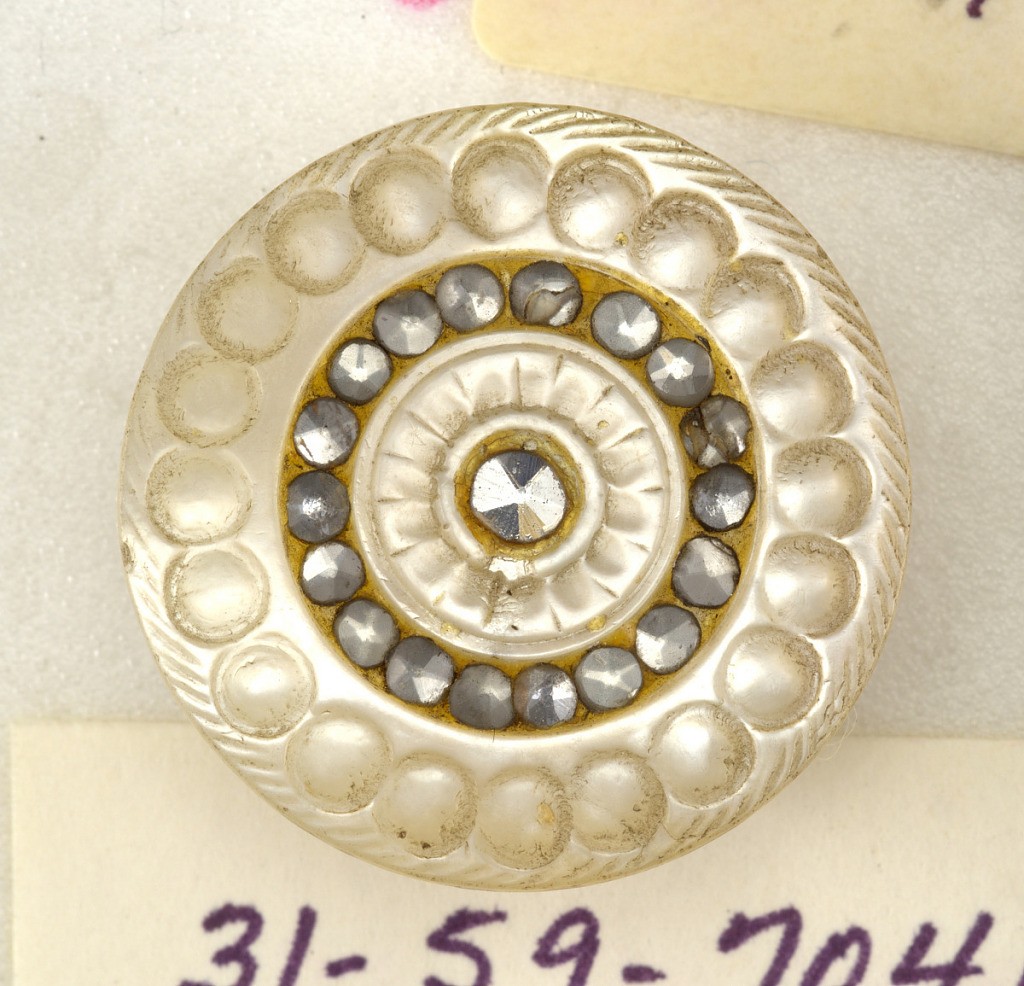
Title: Button
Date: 19th century
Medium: pearl shell, rhinestones, glass and brass
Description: two buttons of pearl shell ornamented with a ring of touching circles cut in the shell, a ring of brilliants and a/: a central brilliant; b/: a piece of red glass in center -  brass shanks.

On card 29